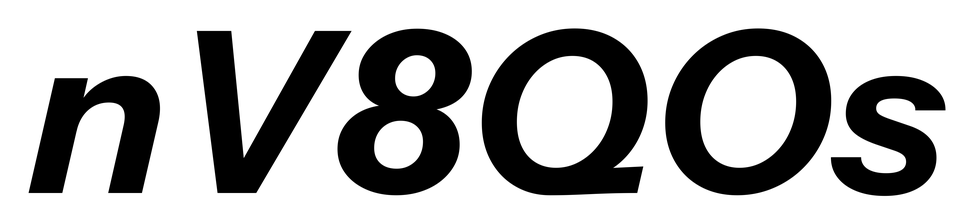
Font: InstrumentSans-Italic_Bold_Italic